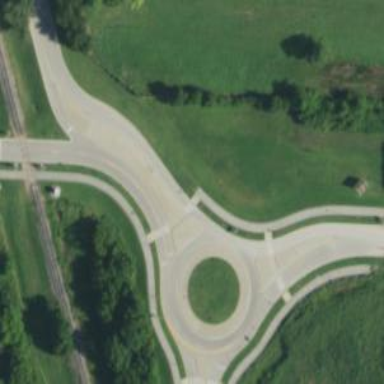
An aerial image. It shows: Roundabout at tertiary road junction.